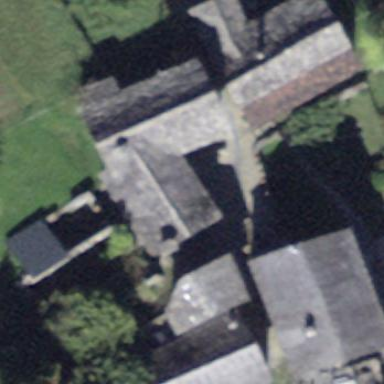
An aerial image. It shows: Detached building.